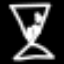
Label: hourglass